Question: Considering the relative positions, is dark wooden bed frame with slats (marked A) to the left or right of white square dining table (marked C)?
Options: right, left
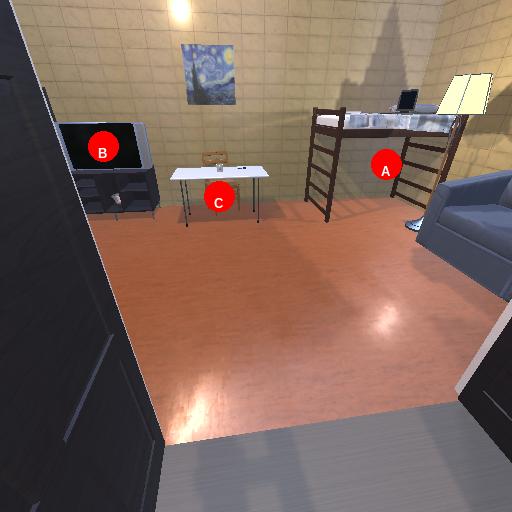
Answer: right